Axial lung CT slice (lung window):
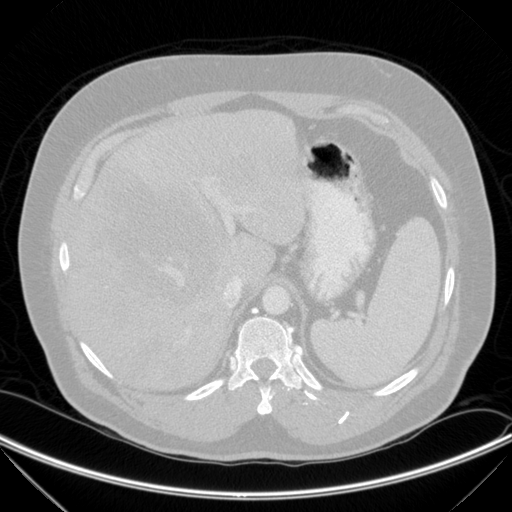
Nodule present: no